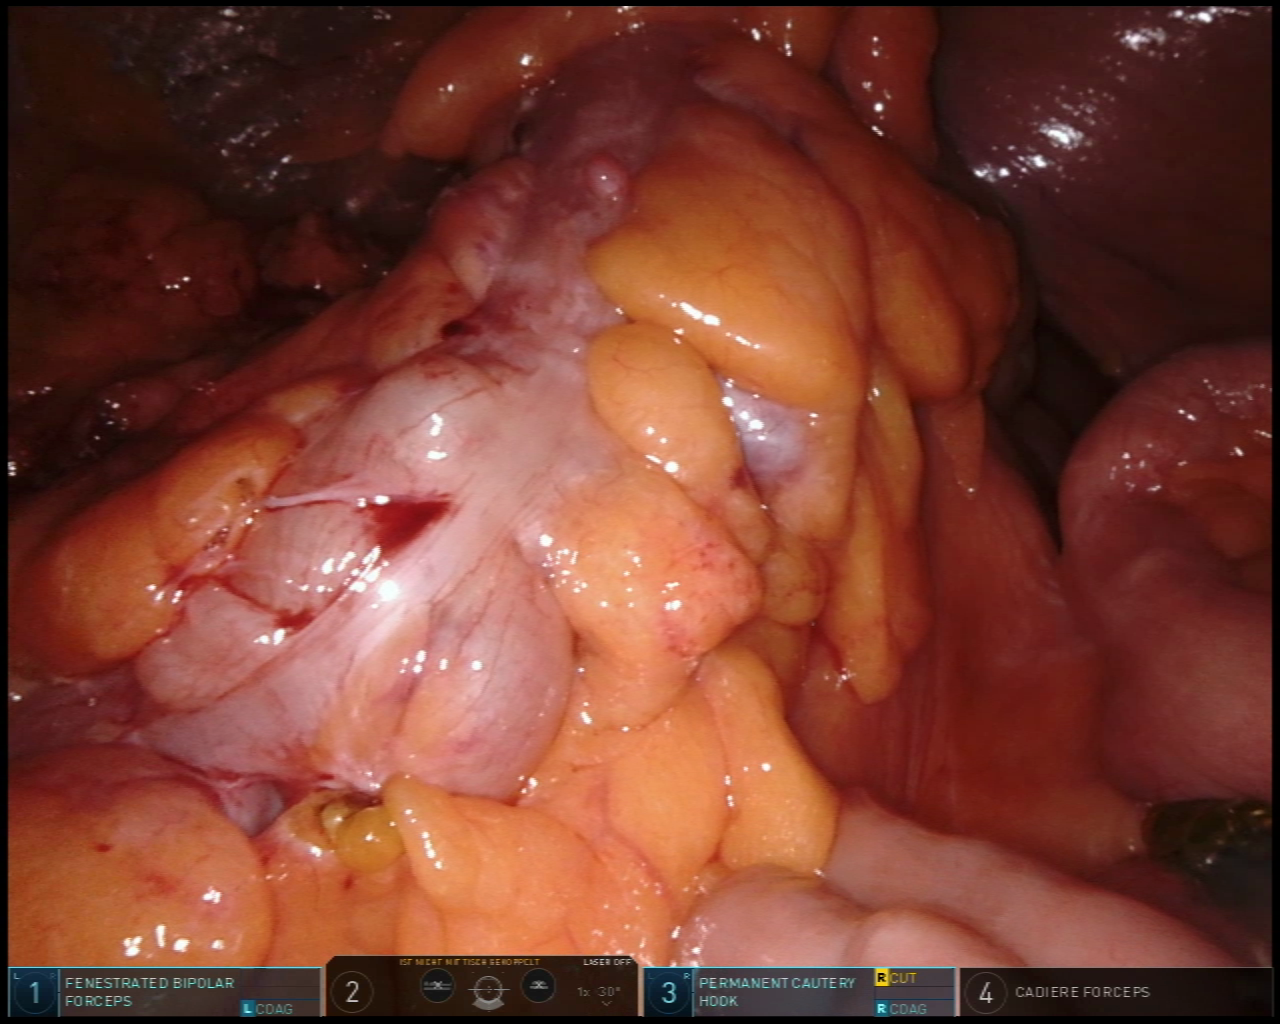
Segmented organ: abdominal_wall
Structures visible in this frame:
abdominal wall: yes
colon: yes
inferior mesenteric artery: no
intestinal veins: no
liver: no
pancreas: no
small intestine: yes
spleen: no
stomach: no
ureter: no
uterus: no
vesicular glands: no